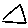
Label: triangle